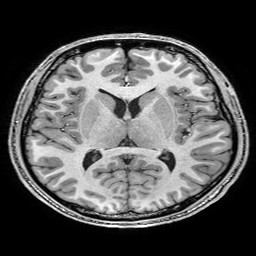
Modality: T1w
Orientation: coronal
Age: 18
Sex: male
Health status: healthy